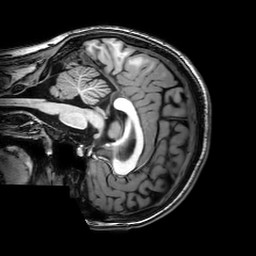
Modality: T1w
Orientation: sagittal
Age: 22
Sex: female
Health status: healthy
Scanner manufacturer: philips
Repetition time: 0.008167 s
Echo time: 0.00375 s